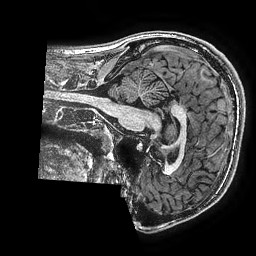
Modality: T1w
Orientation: sagittal
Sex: male
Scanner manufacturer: ge
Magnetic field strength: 3 T
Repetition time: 0.00766 s
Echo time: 0.003476 s